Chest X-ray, PA view. Patient: 67 years old, sex M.
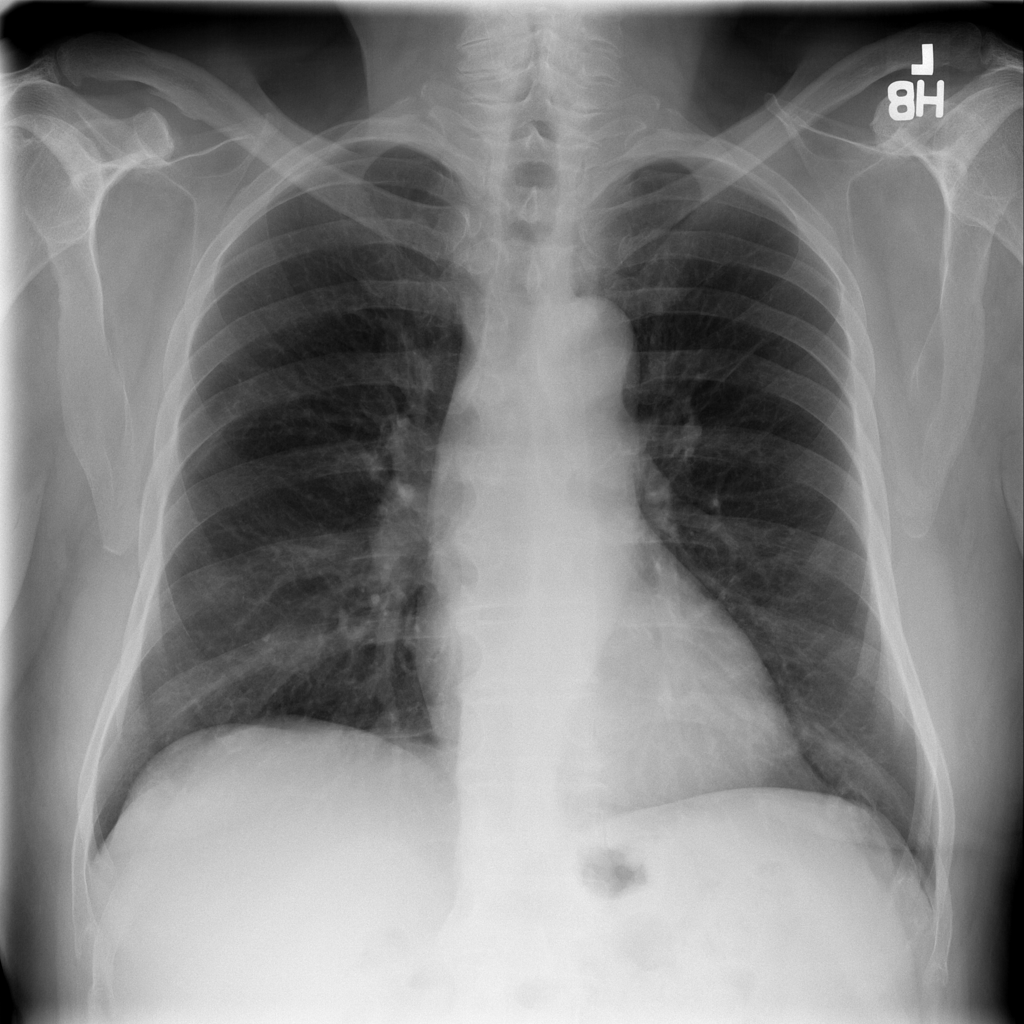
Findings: No Finding